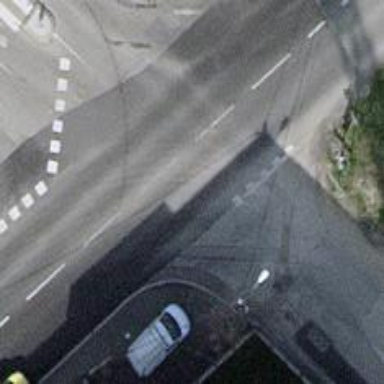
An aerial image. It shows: Road with traffic signals controlling the flow of traffic.